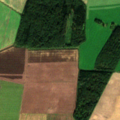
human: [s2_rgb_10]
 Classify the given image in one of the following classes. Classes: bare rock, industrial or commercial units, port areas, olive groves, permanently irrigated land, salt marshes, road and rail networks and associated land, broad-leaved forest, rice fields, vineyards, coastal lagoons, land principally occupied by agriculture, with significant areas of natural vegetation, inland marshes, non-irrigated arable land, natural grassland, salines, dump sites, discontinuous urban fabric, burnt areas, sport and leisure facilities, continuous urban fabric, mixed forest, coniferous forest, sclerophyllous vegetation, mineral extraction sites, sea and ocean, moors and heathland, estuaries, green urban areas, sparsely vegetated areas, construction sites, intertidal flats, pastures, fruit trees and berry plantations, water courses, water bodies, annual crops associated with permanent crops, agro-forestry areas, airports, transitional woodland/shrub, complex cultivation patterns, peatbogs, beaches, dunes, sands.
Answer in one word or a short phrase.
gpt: non-irrigated arable land, broad-leaved forest, mixed forest